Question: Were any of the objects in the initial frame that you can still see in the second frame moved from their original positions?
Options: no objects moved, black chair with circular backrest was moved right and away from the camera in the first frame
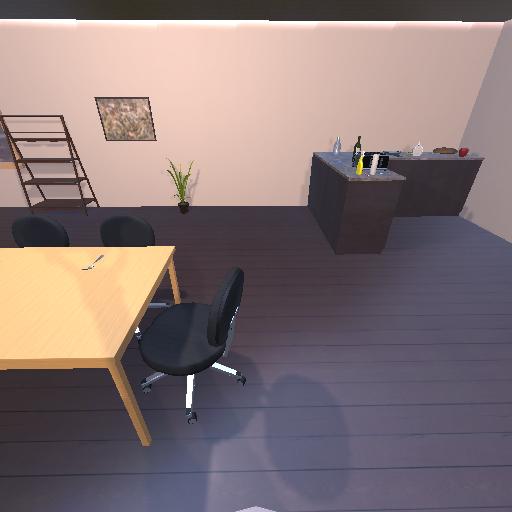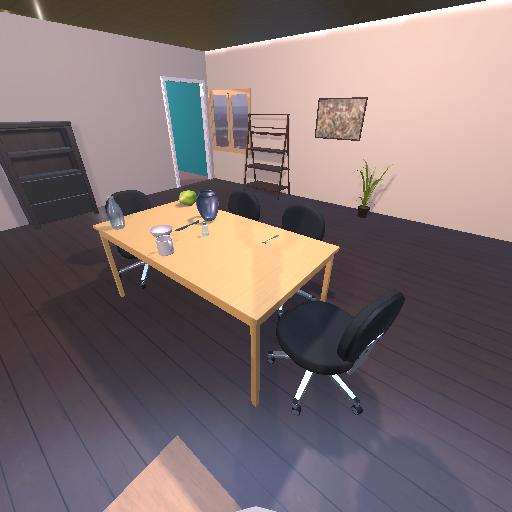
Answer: no objects moved